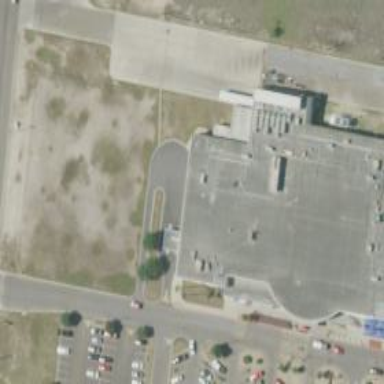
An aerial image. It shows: Supermarket building.